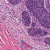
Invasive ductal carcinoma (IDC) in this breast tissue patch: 0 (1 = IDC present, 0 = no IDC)